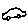
Label: car